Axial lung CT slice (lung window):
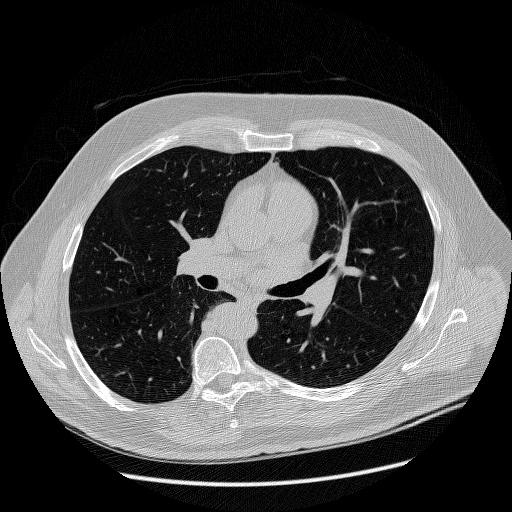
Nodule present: no